Field crop: tomato
Growth stage: 1
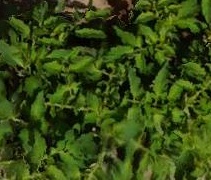
Species: tomato